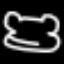
Label: frog